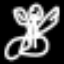
Label: angel